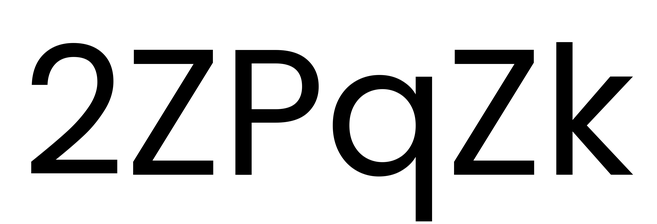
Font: Poppins-Regular